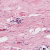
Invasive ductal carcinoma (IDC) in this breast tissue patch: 0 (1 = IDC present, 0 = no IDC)